Field crop: maize
Growth stage: 2
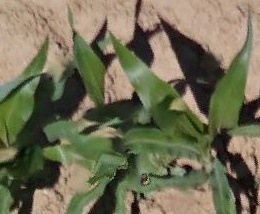
Species: maize